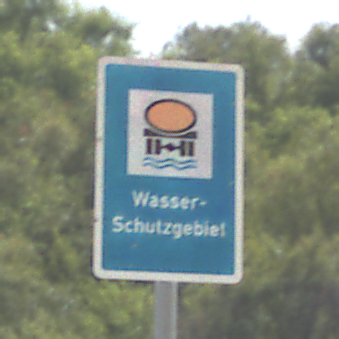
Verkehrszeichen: Wasserschutzgebiet
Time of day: Midday
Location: Outdoor (Nature)
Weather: PartlyCloudy
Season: NotSpecified
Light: Natural